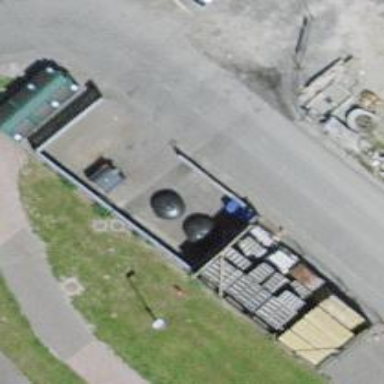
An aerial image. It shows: Waste disposal facility.